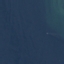
Land use / land cover: SeaLake